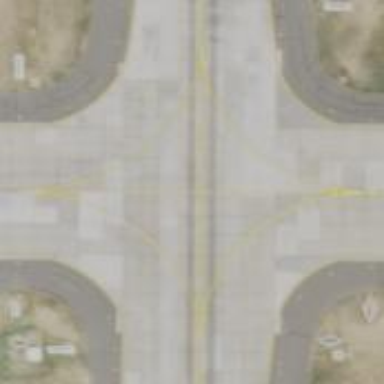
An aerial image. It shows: Image of taxiway at airport.